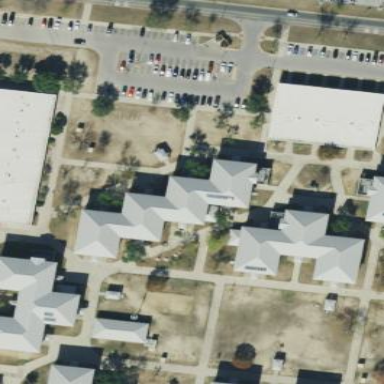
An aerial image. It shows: Military barracks building within military landuse area.